Question: In xcode I have designed with buttons containing labels I want to resize the buttons and labels depending upon the content.

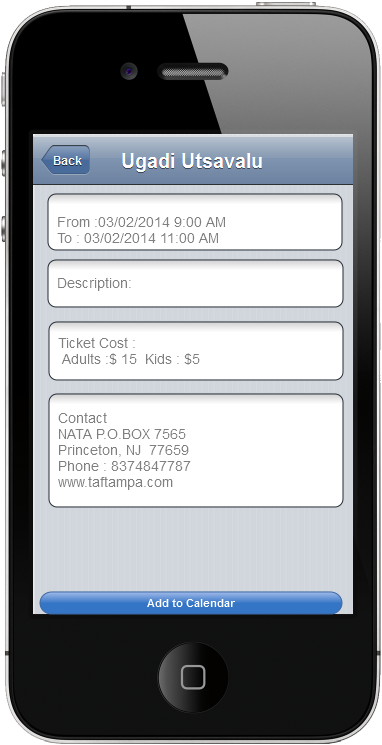
Answer: You have a few options:
- you can either adjust the size of your controls yourself, in that case, you would override the ViewDidLoad method in the UIViewController and then set the Frame properties of each one of your views manually.- You can use Autolayout to provide rules for how the different elements are displayed on your view. Here is your guide: <URL>